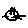
Label: cat